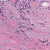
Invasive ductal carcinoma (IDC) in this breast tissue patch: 1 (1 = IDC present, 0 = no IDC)